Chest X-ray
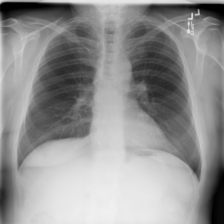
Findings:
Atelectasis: negative
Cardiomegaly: negative
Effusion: negative
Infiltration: negative
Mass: negative
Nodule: negative
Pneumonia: negative
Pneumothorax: negative
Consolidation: negative
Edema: negative
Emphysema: negative
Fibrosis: negative
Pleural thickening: negative
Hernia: negative